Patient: sex M, age 63
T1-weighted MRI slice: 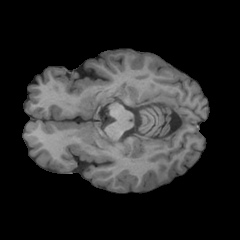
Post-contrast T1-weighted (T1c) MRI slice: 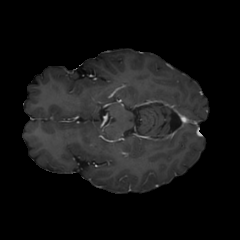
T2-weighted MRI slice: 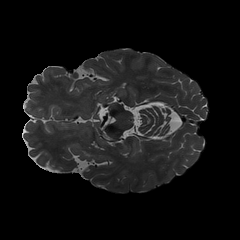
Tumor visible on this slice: no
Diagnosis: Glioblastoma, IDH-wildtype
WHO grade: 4